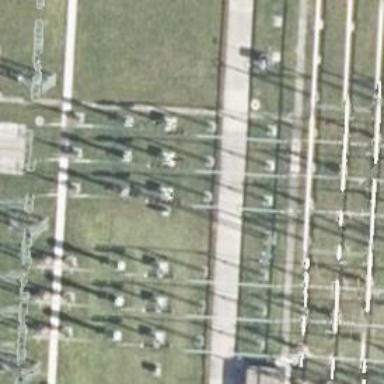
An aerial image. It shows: Outdoor switch with three cables.